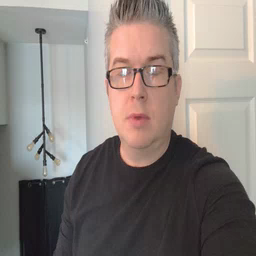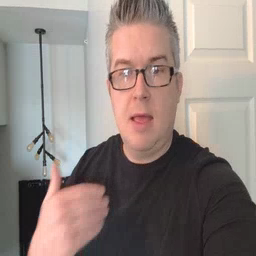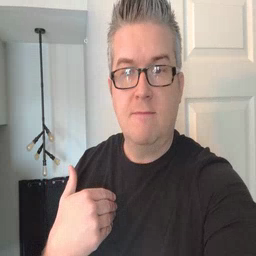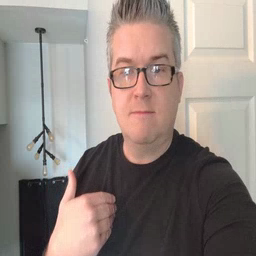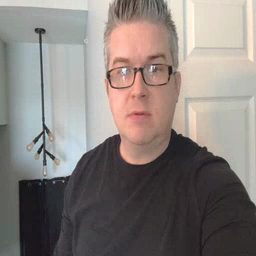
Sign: have